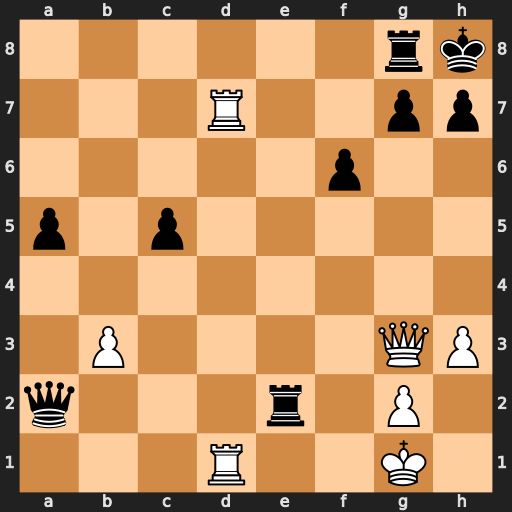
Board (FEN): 6rk/3R2pp/5p2/p1p5/8/1P4QP/q3r1P1/3R2K1
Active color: w
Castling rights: -
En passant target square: -
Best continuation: Rxg7 Ree8 Rxh7+ Kxh7 Rd7+